Field crop: maize
Growth stage: 2
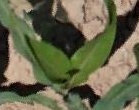
Species: maize